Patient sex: M
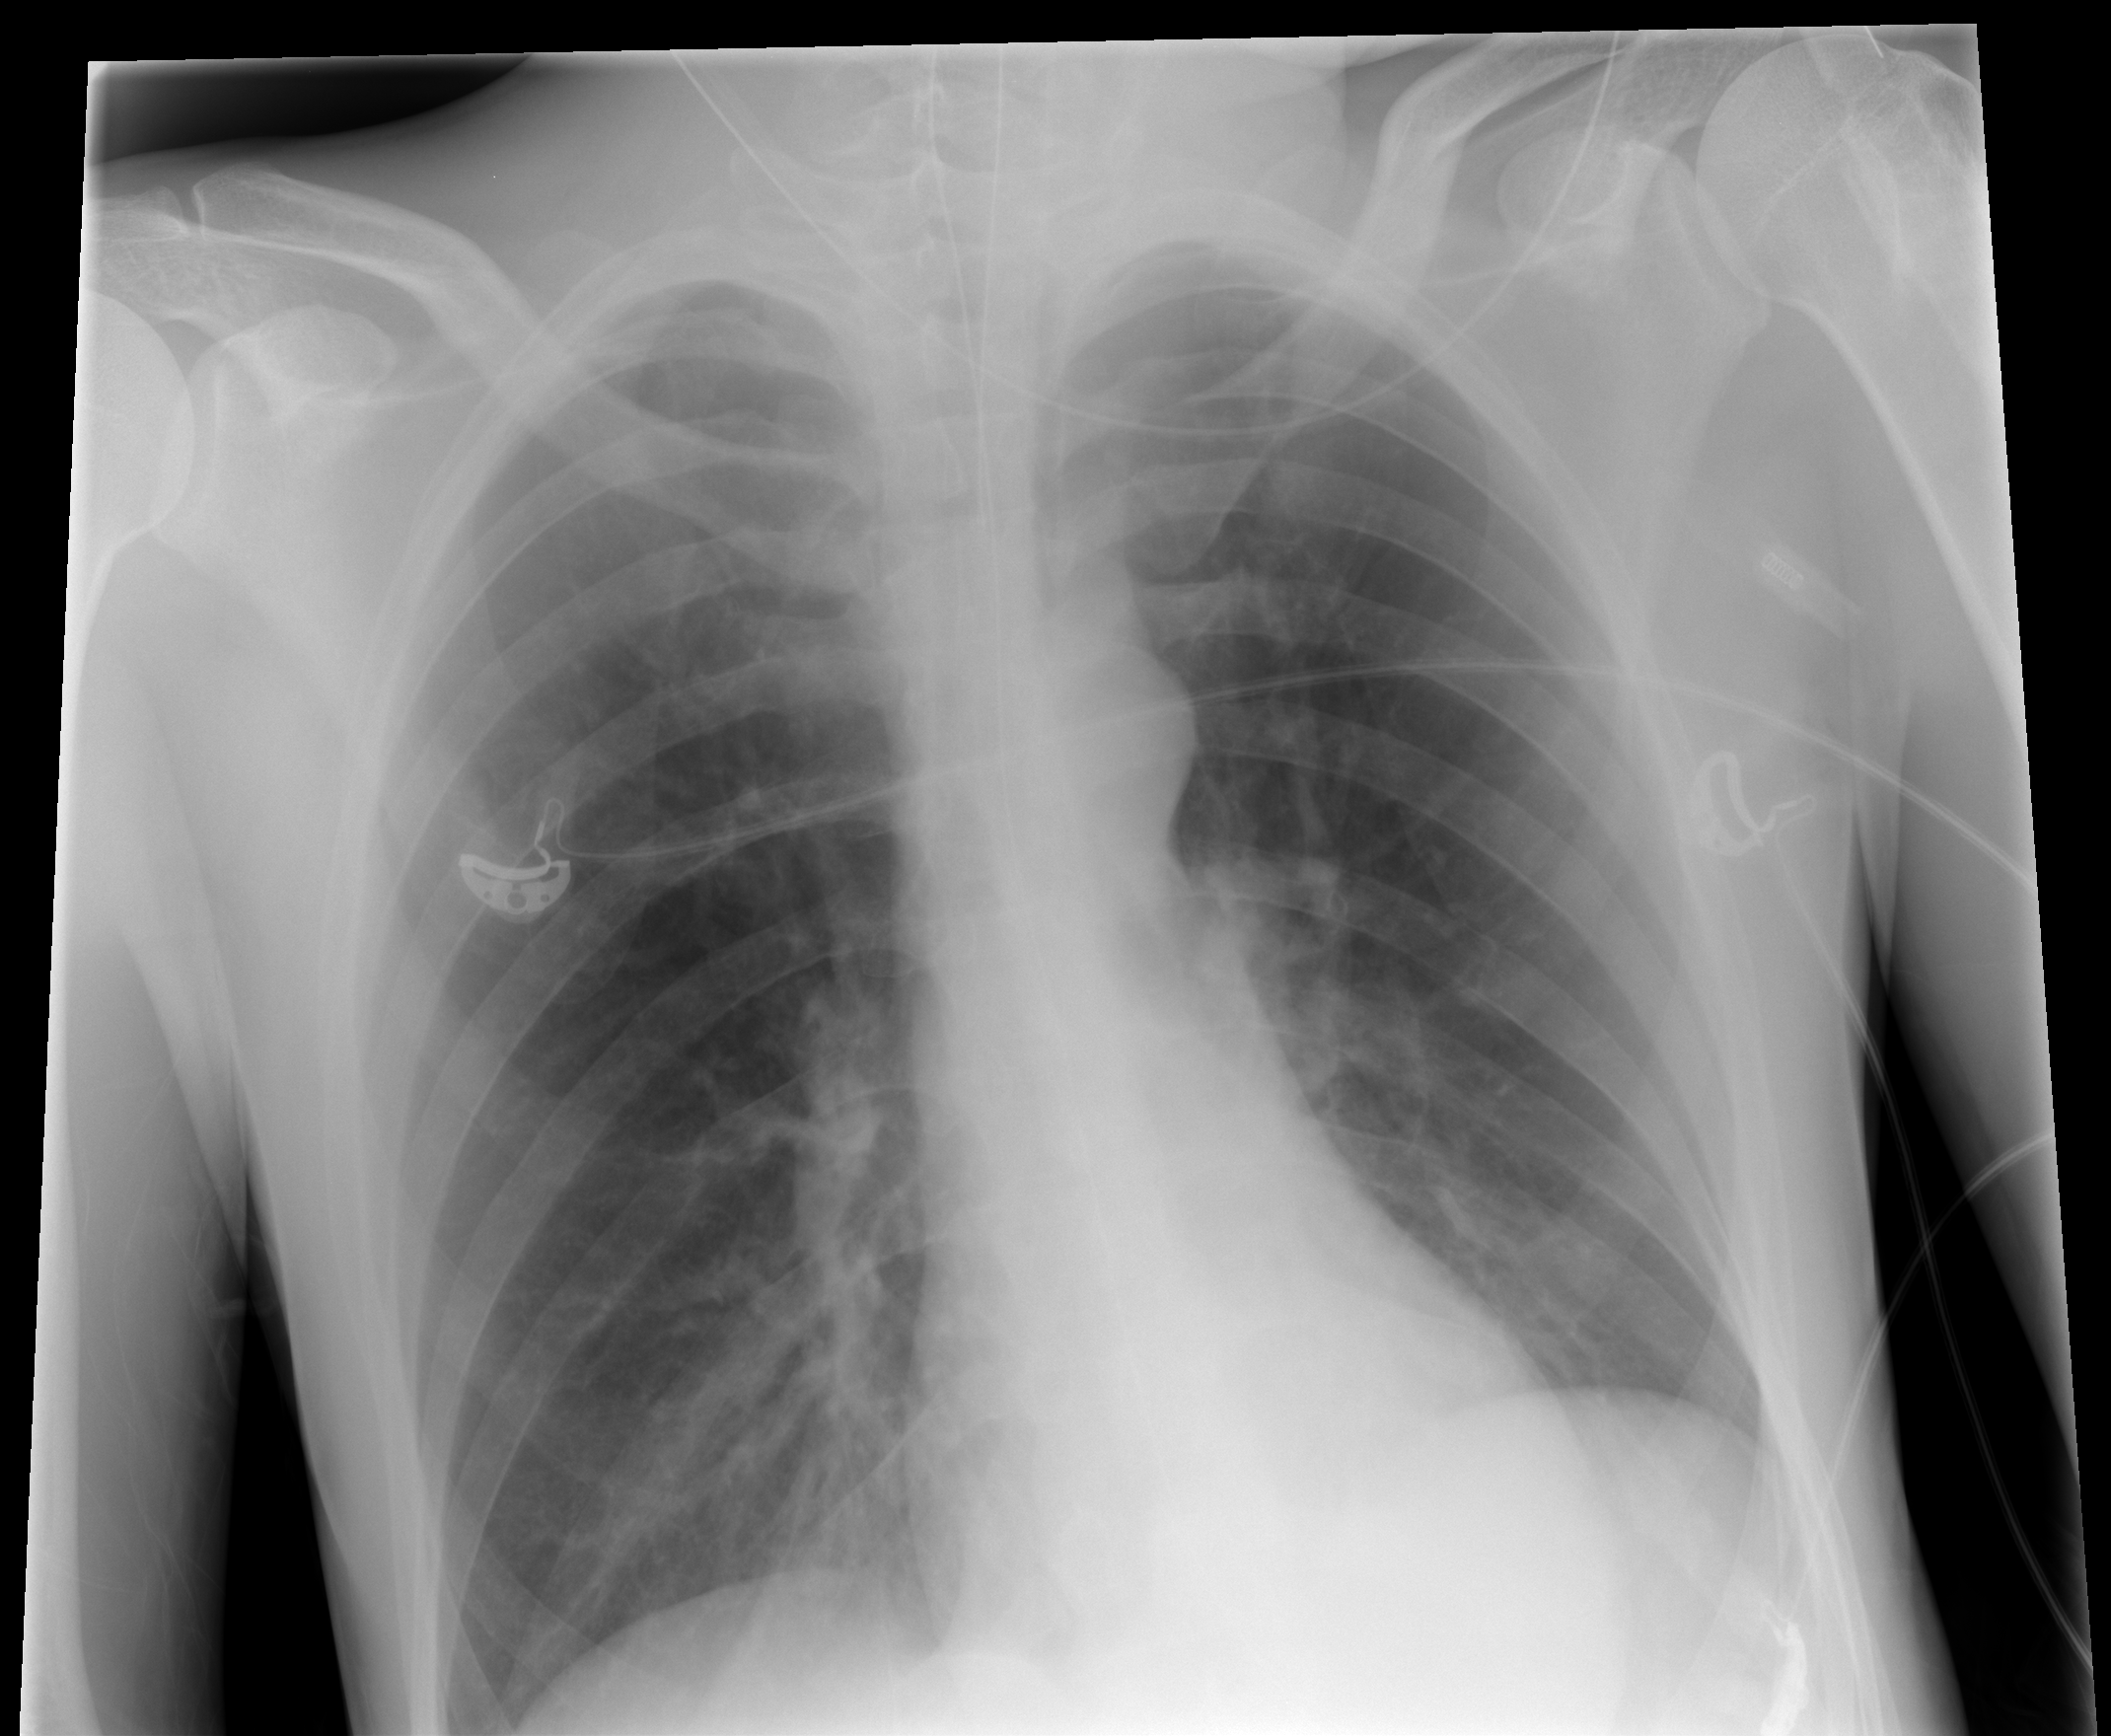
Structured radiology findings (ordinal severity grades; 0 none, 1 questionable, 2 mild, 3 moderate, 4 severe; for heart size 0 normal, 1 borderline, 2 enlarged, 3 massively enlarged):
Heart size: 0
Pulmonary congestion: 0
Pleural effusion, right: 0
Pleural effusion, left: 0
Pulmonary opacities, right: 1
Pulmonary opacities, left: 0
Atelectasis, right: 0
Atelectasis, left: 0